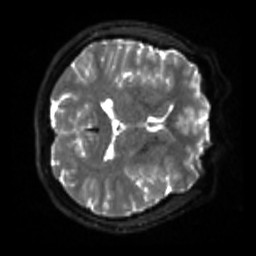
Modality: sbref
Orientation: axial
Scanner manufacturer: siemens
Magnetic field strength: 3 T
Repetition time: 4 s
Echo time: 0.0594 s